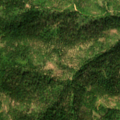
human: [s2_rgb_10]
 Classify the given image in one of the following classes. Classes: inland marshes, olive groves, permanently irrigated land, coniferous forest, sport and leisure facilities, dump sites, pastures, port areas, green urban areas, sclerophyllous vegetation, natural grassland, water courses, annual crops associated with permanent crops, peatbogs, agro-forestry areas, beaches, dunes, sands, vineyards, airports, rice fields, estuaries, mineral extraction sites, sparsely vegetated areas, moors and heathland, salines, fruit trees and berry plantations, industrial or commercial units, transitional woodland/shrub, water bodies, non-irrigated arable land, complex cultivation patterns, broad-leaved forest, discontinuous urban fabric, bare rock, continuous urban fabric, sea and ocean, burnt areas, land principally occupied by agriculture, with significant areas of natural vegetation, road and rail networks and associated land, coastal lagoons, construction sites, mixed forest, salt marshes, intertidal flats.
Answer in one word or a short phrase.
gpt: land principally occupied by agriculture, with significant areas of natural vegetation, broad-leaved forest, transitional woodland/shrub